Во время экскурсии на кондитерскую фабрику экспериментатор Глюк заметил, что скорость конфеты, попадающей из упаковочной машины под углом $\alpha = 60^\circ$ на ленту транспортёра, (вид сверху приведён на рисунке ниже), сначала уменьшается, а потом увеличивается.  Начальная скорость $\vec v_{0}$ конфеты равна по модулю скорости $\vec u$ ленты транспортёра и лежит в плоскости ленты.
Чему равна скорость $\vec v_{0}^{'}$ конфеты относительно ленты транспортёра сразу после попадания её на ленту?
Вычислите минимальную скорость $v_{\min}$ конфеты относительно неподвижного Глюка.
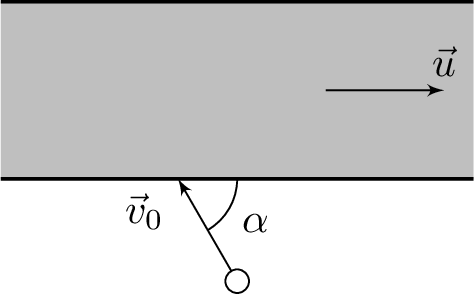
Чему равна скорость $\vec v_{0}^{'}$ конфеты относительно ленты транспортёра сразу после попадания её на ленту?
Решение: Найдём скорость $v_{0}^{'}$ конфеты относительно ленты транспортёра в момент её попадания на транспортёр. По правилу векторного сложения скоростей: $$ \vec v_{0} ^{'} = \vec v_{0}- \vec u. $$ Поскольку скорость $v_{0}^{'}$ является большей диагональю ромба с углом $60^\circ$ при вершине, то $v_{0}^{'} = u \sqrt{3}$ (см. рисунок ниже).
Ответ: $$ v_{0}^{'} = u \sqrt{3}. $$

Вычислите минимальную скорость $v_{\min}$ конфеты относительно неподвижного Глюка.
Решение: В системе отсчёта, связанной с лентой транспортёра, конфета движется «равнозамедленно» вдоль прямой линии, образующей с краем ленты угол в $30^\circ$. Пусть в некоторый момент времени скорость конфеты относительно транспортёра уменьшилась до $v_{1}^{'}$. Найдём её скорость $v_{1}$ в этот момент в лабораторной системе отсчёта, связанной с Глюком. Для этого вновь воспользуемся правилом векторного сложения скоростей: $$ \vec v_{1}=\vec v_{1}^{'}+\vec u. $$ Обратите внимание на то, что угол между $\vec v_{1}^{'}$ и $\vec u$ по-прежнему равен $30^{0}$. Скорость $v_{1}$ достигает минимума, когда её вектор становится перпендикулярным вектору $\vec v_{1}^{'}$. В треугольнике, образованном векторами $\vec v_{1}$, $\vec v_{1}^{'}$ и $\vec u$, вектор $\vec u$ — гипотенуза, а вектор $\vec v_{1}$ — катет, лежащий против угла в $30^\circ$. Следовательно, $v_{\min}=u/2$.
Ответ: $$ v_{\min}=\frac{u}{2}. $$
Темы:
T, Механика, Кинематика, Сложение скоростей, Всероссийские